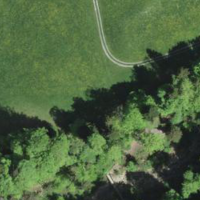
EUNIS habitat code: 43
Species observed at this site:
Lysimachia nemorum
Fagus sylvatica